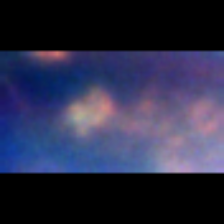
Taxon: Unknown_full_image
Group: Unknown